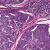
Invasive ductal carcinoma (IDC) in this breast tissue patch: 0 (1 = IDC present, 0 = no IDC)